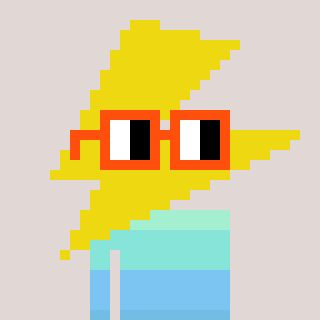
a pixel art character with square orange glasses, a lightning bolt-shaped head and a peachy-colored body on a warm background